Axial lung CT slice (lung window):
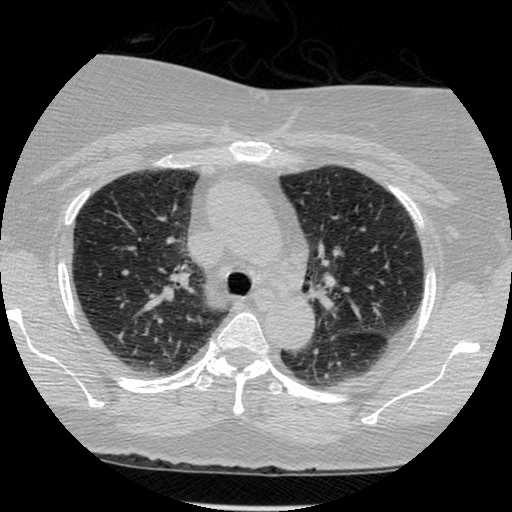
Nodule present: no